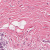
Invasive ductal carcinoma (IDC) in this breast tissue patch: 0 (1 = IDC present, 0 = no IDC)